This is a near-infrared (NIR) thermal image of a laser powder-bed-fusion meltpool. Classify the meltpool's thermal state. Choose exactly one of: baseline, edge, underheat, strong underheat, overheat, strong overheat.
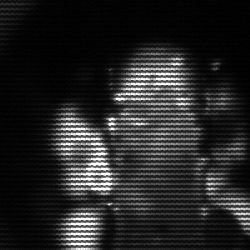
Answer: strong underheat